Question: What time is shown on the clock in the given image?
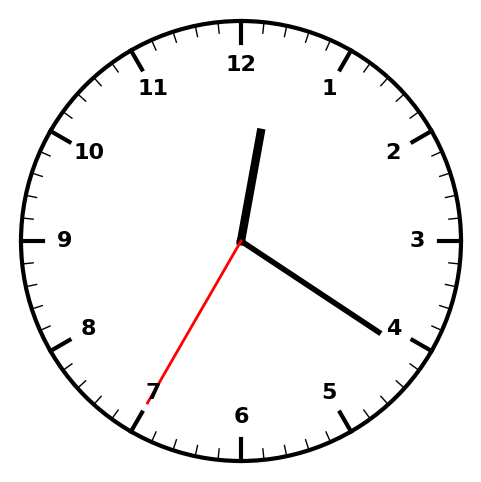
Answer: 12:20:35